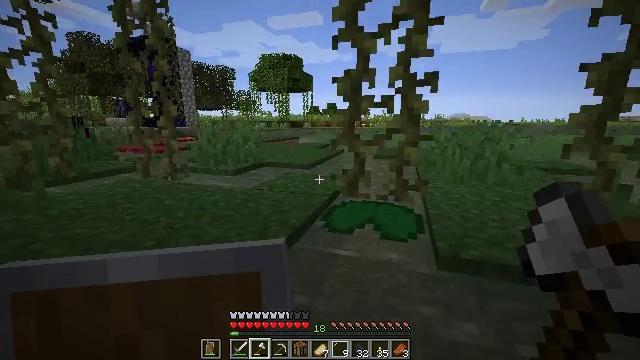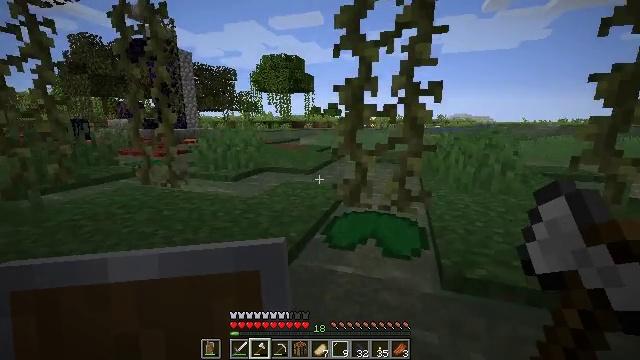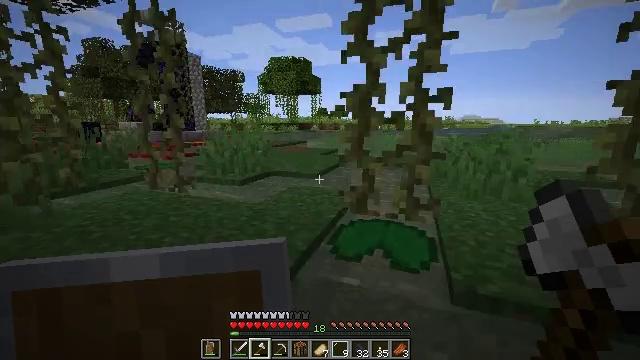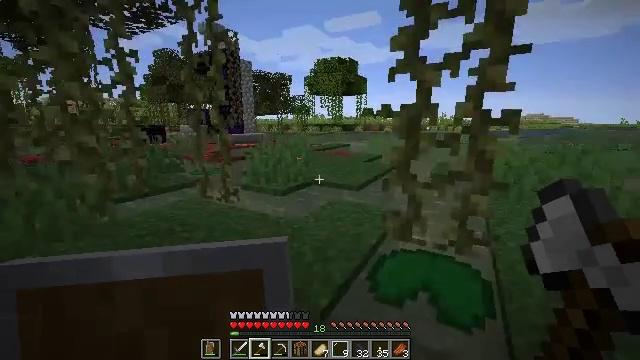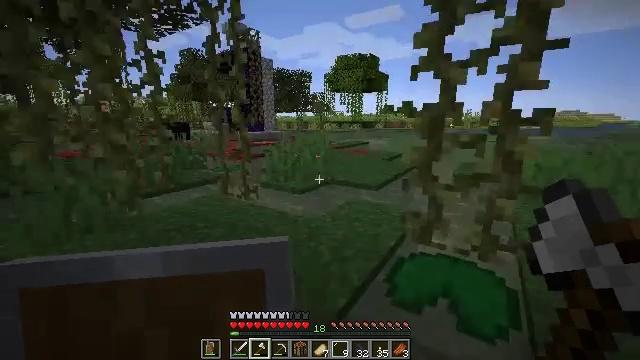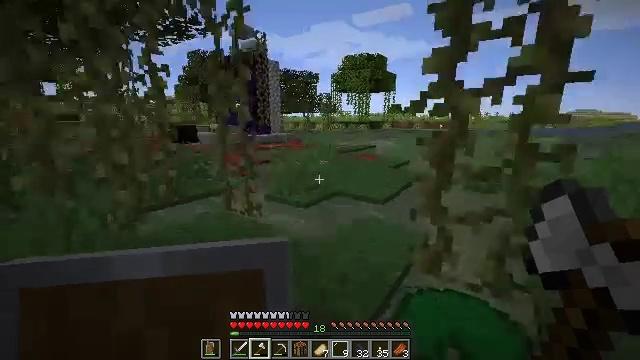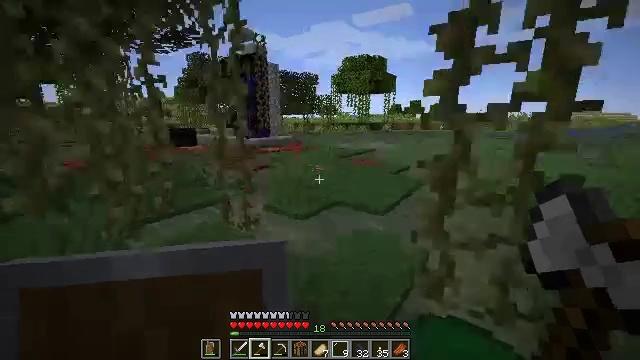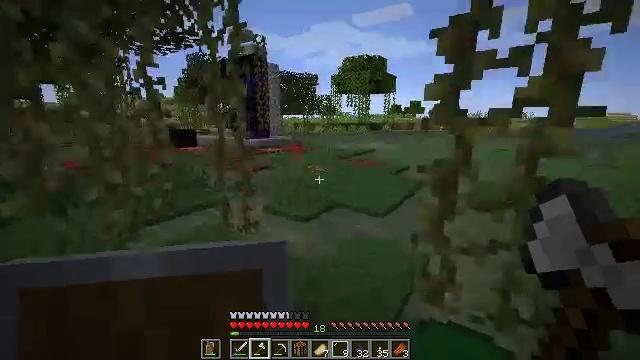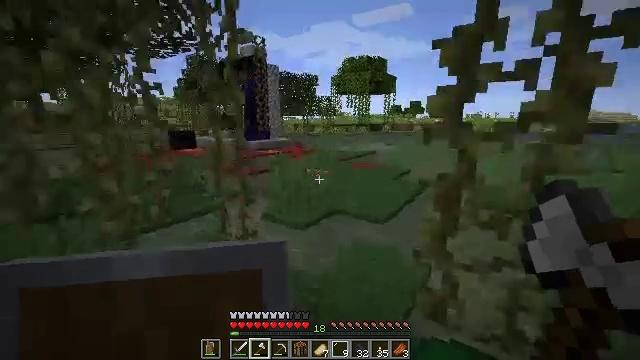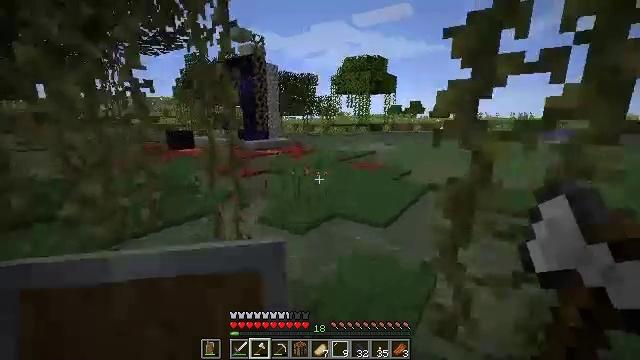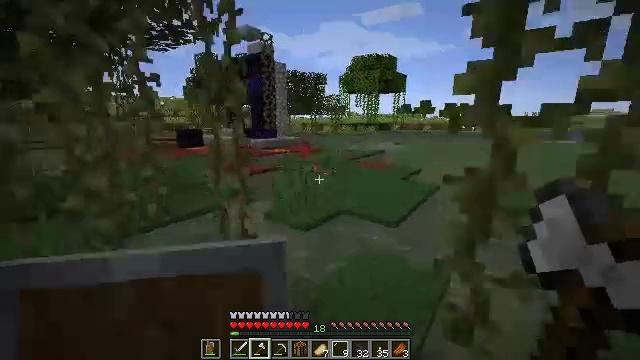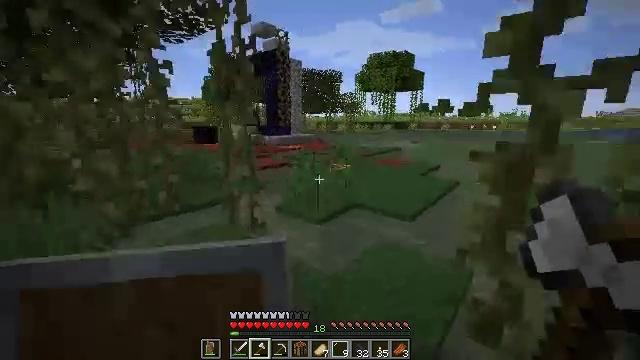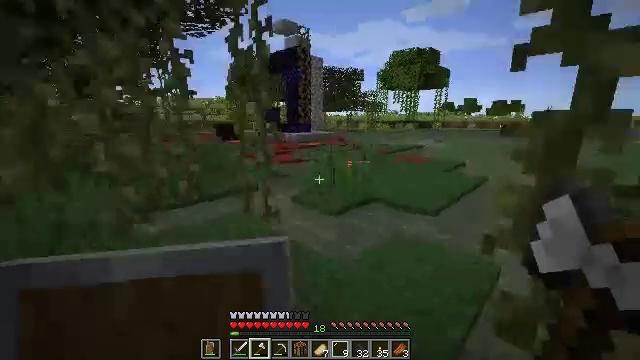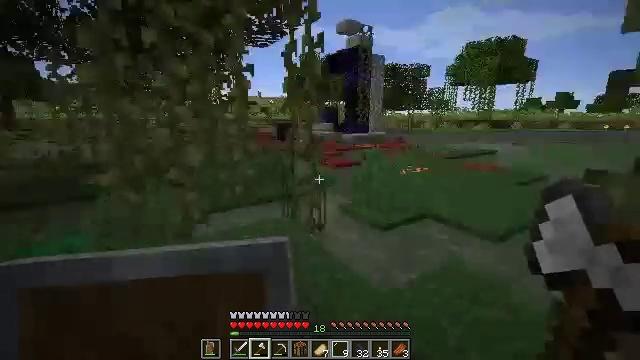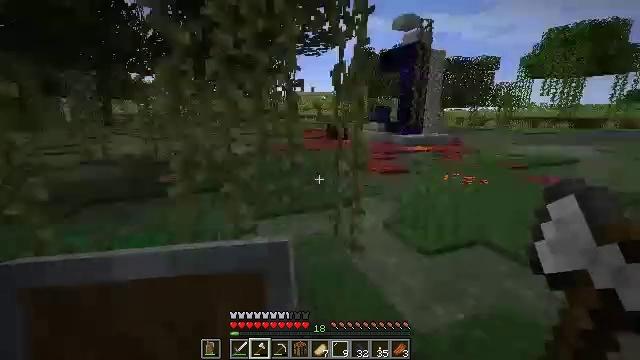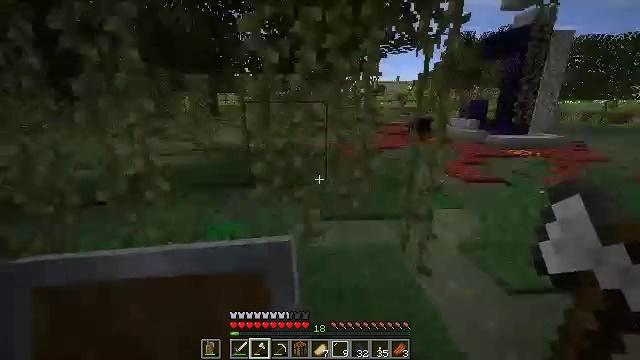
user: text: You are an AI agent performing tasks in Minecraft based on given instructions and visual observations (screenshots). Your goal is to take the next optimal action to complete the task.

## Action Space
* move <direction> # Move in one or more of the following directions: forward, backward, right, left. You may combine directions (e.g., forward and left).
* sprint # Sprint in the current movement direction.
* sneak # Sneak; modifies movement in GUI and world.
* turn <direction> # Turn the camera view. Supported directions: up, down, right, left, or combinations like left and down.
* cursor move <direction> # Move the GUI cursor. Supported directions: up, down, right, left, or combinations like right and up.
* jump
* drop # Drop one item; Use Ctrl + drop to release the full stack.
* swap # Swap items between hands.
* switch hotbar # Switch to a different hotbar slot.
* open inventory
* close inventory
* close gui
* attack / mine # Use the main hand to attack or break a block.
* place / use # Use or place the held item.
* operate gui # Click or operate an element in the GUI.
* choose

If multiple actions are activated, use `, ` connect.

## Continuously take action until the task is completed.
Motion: motion action
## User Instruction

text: Mine the lily pad from the water.
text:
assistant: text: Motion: move forward, jump
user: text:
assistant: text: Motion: move forward, turn left, jump
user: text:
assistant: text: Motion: move forward, turn left, jump
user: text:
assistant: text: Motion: move forward, turn left, jump
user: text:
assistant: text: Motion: move forward, turn left, jump
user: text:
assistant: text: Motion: move forward, jump
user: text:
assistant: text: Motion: move forward, jump
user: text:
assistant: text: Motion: move forward, jump
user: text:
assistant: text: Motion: move forward, jump
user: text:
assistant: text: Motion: move forward, turn left, jump
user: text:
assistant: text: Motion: move forward, turn left, jump
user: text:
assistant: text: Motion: move forward, turn left, jump
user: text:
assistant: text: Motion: move forward, turn left, jump
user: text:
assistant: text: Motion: move forward, turn left and down, jump
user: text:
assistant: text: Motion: move forward, turn left and down, jump
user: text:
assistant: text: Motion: move forward, turn left and down
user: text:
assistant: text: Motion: move forward, turn left
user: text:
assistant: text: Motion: move forward, turn left
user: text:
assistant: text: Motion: move forward, turn left
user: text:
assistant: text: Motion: move forward, turn left
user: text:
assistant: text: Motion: move forward, turn left
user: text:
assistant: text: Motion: move forward, turn left
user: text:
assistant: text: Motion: move forward, turn left
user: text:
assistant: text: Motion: move forward, sprint
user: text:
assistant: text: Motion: move forward, sprint
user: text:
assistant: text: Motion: move forward, sprint
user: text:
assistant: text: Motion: move forward, sprint
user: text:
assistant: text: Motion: move forward
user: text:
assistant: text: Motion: move forward
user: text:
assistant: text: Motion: move forward, turn right